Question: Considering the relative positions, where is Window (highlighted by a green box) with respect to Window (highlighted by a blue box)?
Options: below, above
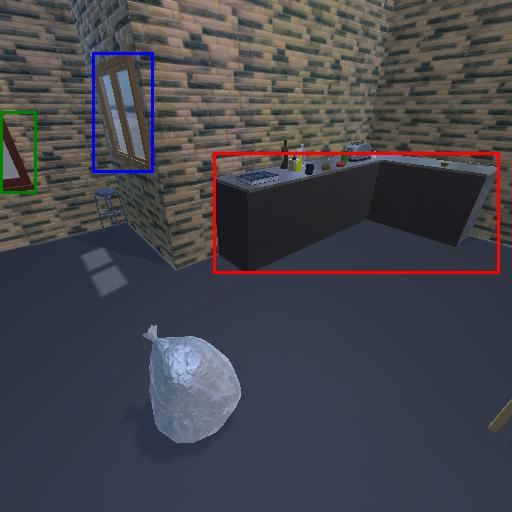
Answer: below